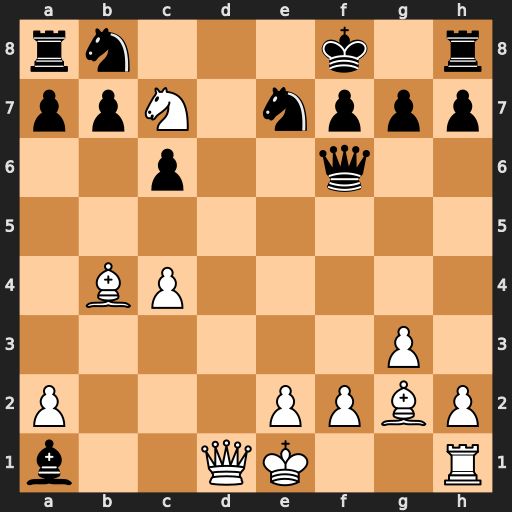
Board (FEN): rn3k1r/ppN1nppp/2p2q2/8/1BP5/6P1/P3PPBP/b2QK2R
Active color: w
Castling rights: K
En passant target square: -
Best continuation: Qd8#